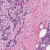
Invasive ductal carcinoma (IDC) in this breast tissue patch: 1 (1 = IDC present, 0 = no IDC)